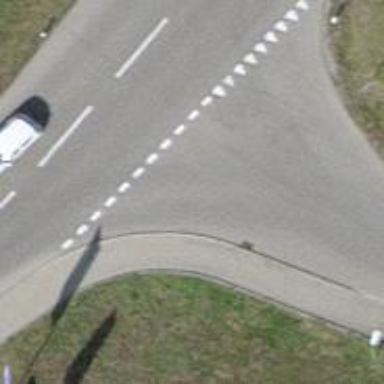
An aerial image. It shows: Road with "give way" sign.